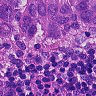
Metastatic tissue present: yes